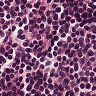
Metastatic tissue present: no